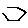
Label: hexagon